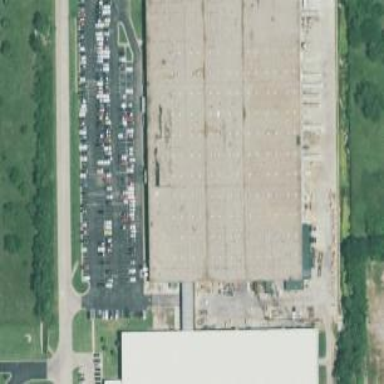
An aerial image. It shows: Industrial building.